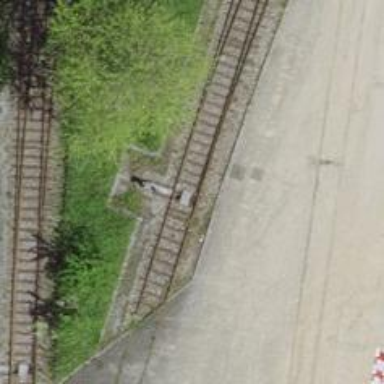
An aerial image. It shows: Disused railway spur with one track.